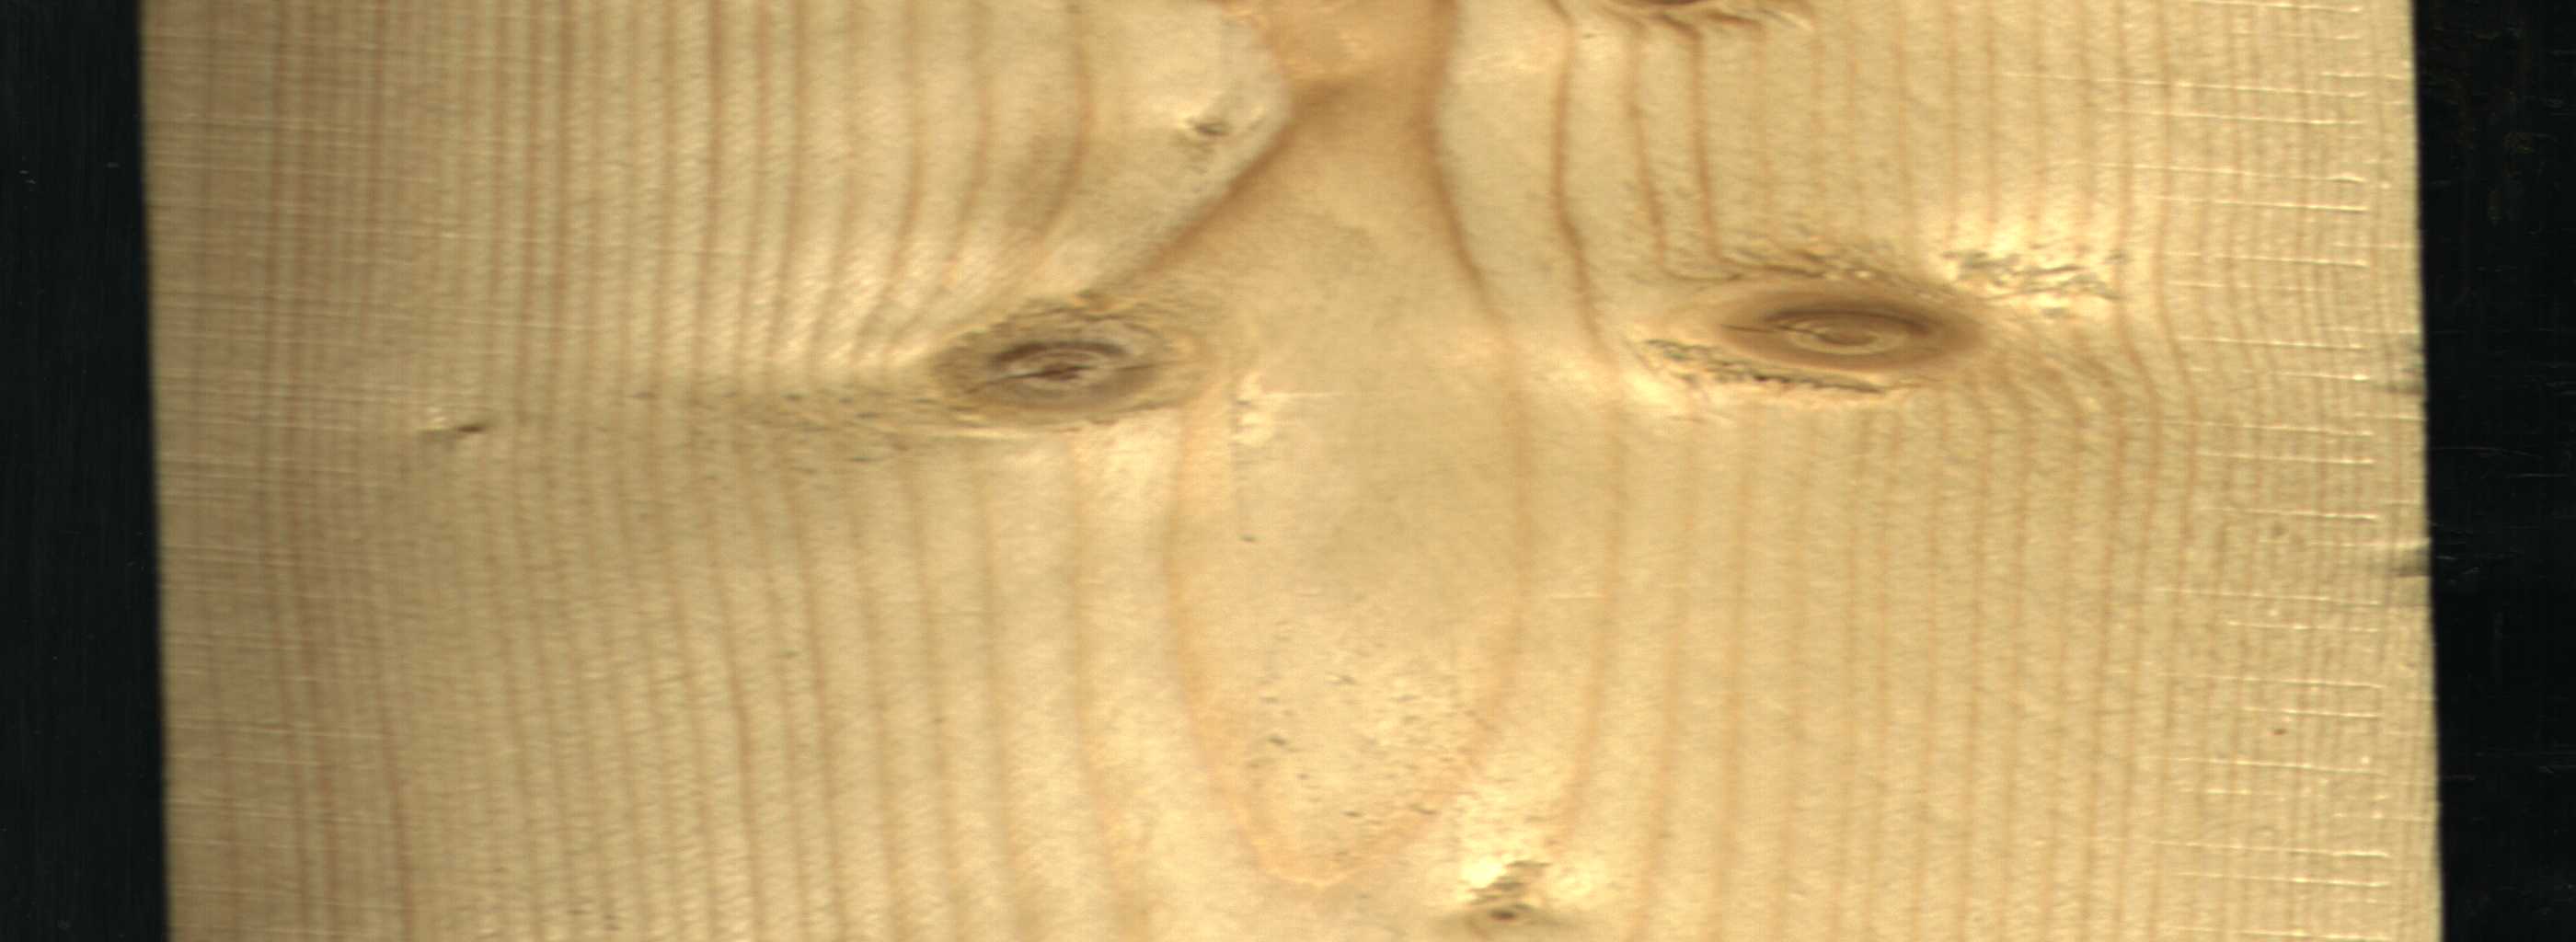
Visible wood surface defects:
Live_Knot
Live_Knot